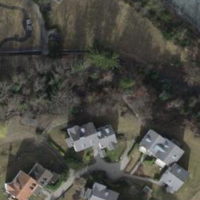
EUNIS habitat code: 44
Species observed at this site:
Aruncus dioicus